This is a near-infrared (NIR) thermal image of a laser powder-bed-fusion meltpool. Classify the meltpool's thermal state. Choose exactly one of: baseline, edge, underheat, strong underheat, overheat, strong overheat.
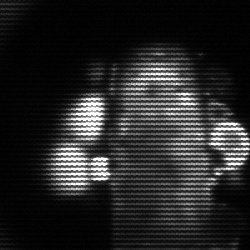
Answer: strong underheat